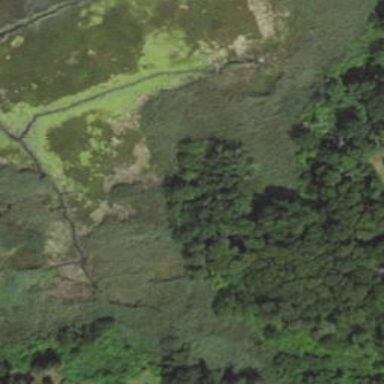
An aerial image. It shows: Wetland area characterized by wet meadow.